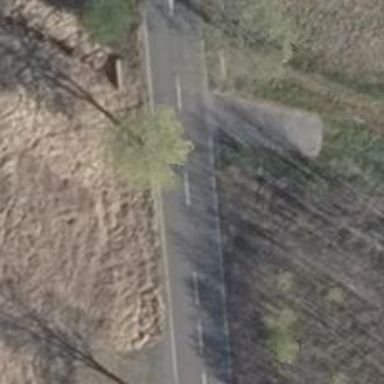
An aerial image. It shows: Passing place on the road.